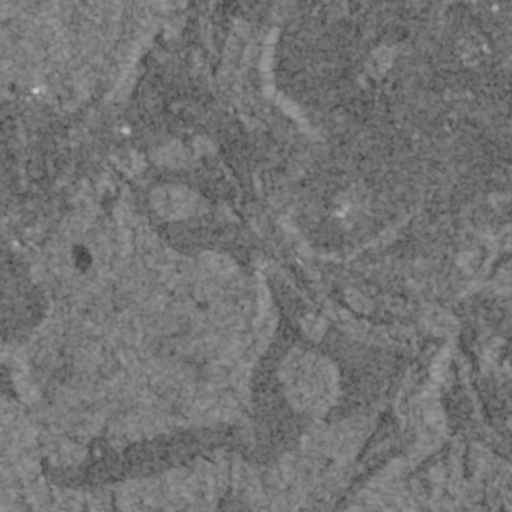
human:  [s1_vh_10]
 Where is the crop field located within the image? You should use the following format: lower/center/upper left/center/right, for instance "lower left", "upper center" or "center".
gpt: The crop field is located in the lower left of the image.
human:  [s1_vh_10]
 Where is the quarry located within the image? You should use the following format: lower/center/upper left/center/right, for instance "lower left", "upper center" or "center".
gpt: The quarry is located in the upper left of the image.
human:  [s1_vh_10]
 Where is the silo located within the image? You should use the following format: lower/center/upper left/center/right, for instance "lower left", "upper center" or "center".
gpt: The silo is located in the upper right of the image.
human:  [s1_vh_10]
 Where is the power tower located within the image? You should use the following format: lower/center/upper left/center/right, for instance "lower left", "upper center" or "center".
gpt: There is no power tower in the image.

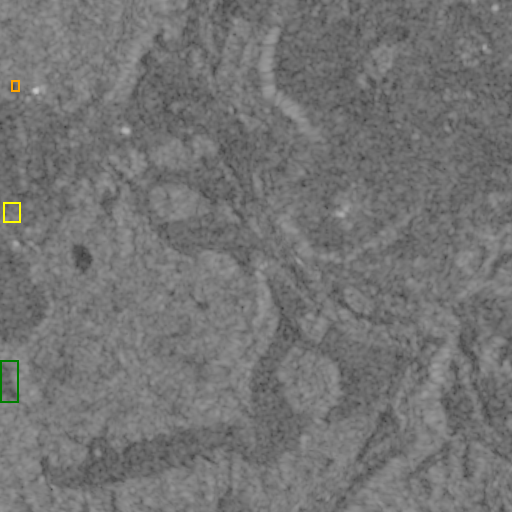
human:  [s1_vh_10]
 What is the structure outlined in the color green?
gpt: The structure outlined in green is a crop field.
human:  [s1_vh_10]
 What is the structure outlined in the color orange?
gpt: The structure outlined in orange is a park.
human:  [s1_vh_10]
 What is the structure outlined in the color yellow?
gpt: The structure outlined in yellow is a parking lot.
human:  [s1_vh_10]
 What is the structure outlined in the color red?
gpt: There is no red outline.